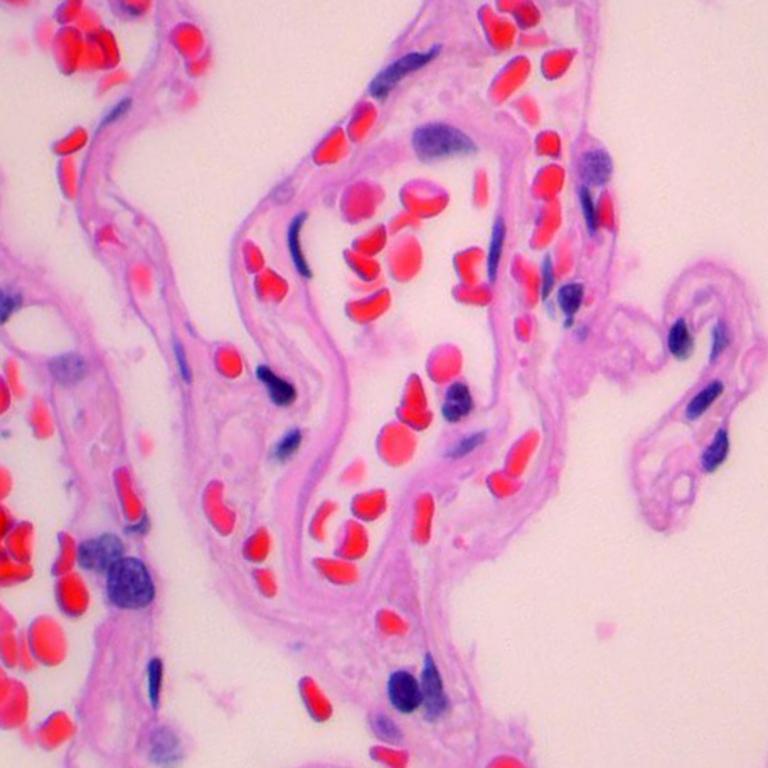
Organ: lung
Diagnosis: benign